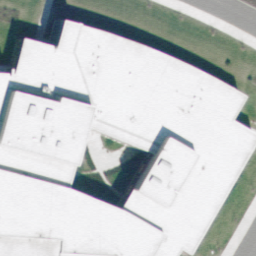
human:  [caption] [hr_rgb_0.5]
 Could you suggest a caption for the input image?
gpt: Some buildings with white roofs .

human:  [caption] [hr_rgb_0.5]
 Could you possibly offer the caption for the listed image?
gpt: Some buildings with white roofs .

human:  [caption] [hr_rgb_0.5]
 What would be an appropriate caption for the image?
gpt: There are some buildings with white roofs .

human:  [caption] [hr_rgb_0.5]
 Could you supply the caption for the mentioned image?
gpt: Some buildings with white roofs .

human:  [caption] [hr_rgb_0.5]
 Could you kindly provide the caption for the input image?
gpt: Some buildings with white roofs .